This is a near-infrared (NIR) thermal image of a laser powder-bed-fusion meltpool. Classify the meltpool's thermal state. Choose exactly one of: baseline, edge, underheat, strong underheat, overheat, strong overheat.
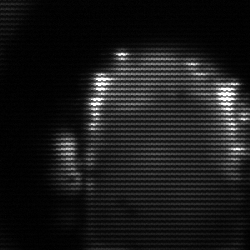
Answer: baseline